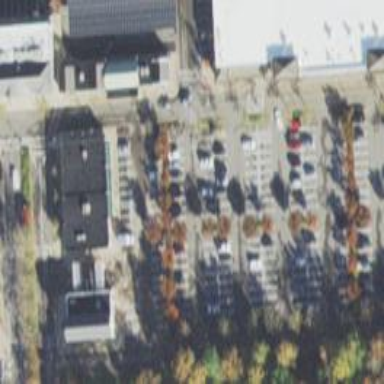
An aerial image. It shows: Parking space.